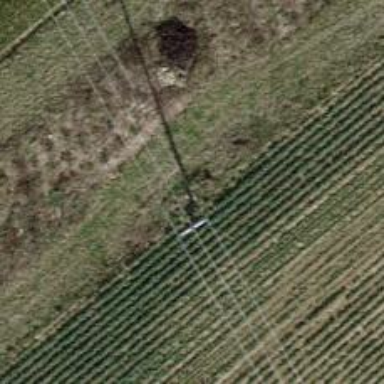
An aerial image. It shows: Power pole.